【题型】解答题　【知识点】立体几何　【难度】medium
如图，已知圆锥的顶点为 \(P\)，底面圆心为 \(O\)，底面半径 \(OA\)、\(OB\) 的长为 2 且 \(\angle AOB=90^\circ\)，高 \(PO=4\)，点 \(M\) 为线段 \(AB\) 的中点.

(2) 求异面直线 \(PM\) 与 \(OB\) 所成的角的大小；

(3) 求直线 \(PB\) 与平面 \(POM\) 所成角的大小.
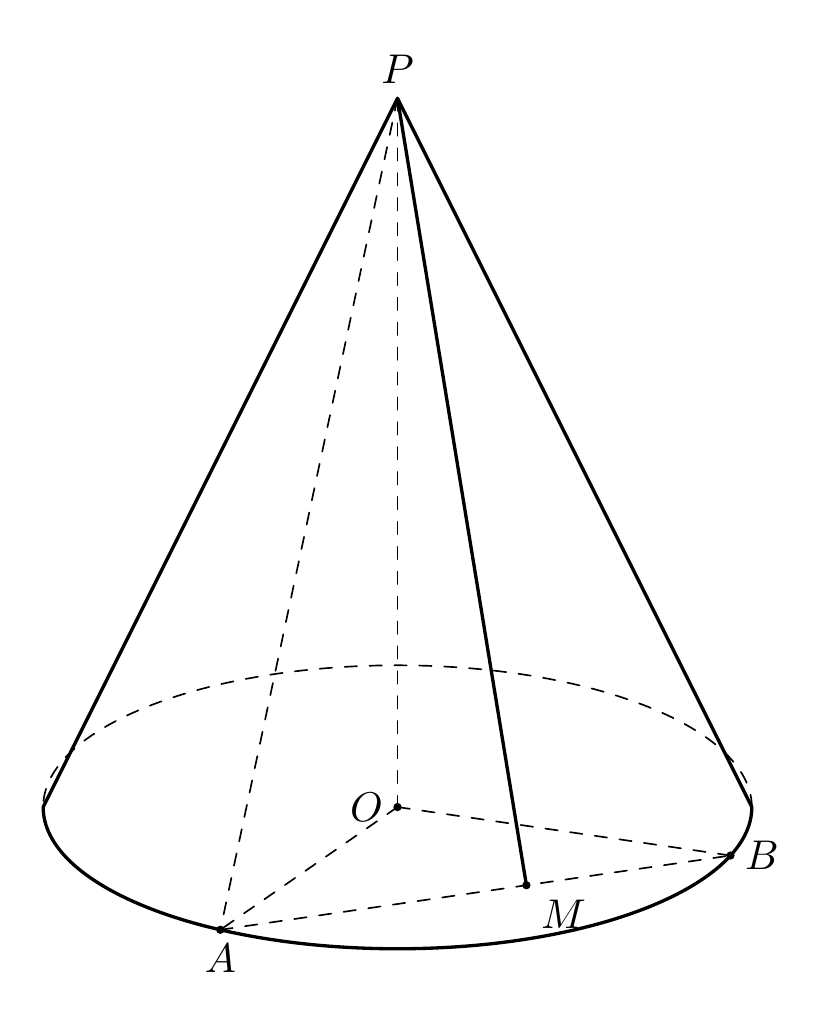
【解答】
【答案】
(1) \((4+4\sqrt{5})\pi\)

(2) \(\arctan\sqrt{17}\)

(3) \(\arcsin\dfrac{\sqrt{10}}{10}\)

【知识点】圆锥表面积的有关计算、求异面直线所成的角、求线面角

【分析】
(1) 根据表面积公式即可求解；

(2) 根据线线平行可得 \(\angle PMH\) 为异面直线 \(PM\) 与 \(OB\) 所成的角，即可利用三角形的边角关系求解；

(3) 根据线面垂直可得 \(\angle BPM\) 即为直线 \(PB\) 与平面 \(POM\) 所成角，即可利用三角形的边角关系求解.

【详解】
(1) \(\because\) 圆锥的底面圆半径为 2，\(PO=4\)，

故母线长 \(PA = \sqrt{4^2+2^2}=2\sqrt{5}\)，

\[
S_{\text{表面积}} = \pi r^2 + \pi r l = 4\pi + \pi \times 2 \times 2\sqrt{5} = (4+4\sqrt{5})\pi.
\]

(2) \(\because PO \perp\) 底面 \(AOB\)，\(OB \subset\) 底面 \(AOB\)，\(\therefore PO \perp OB\)，

又 \(\angle AOB=90^\circ\)，即 \(OB \perp OA\)，\(PO \cap OA = O\)，\(PO, OA \subset\) 平面 \(POA\)，

\(\therefore OB \perp\) 平面 \(POA\)，

取 \(OA\) 中点 \(H\)，连接 \(MH\)，则 \(MH \parallel OB\)，且 \(MH = \dfrac{1}{2}OB = 1\).

\(\therefore \angle PMH\) 为异面直线 \(PM\) 与 \(OB\) 所成的角.

由 \(OB \perp\) 平面 \(POA\)，\(MH \parallel OB\)，可得 \(MH \perp\) 平面 \(POA\)，\(PH \subset\) 平面 \(POA\)，得 \(MH \perp PH\).

在 \(\text{Rt}\triangle POH\) 中，求得 \(PH = \sqrt{4^2+1^2} = \sqrt{17}\)，

在 \(\text{Rt}\triangle PHM\) 中，可得 \(\tan\angle PMH = \dfrac{PH}{MH} = \sqrt{17}\)，

所以异面直线 \(PM\) 与 \(OB\) 所成的角的大小为 \(\arctan\sqrt{17}\).

(3) \(\because PO \perp\) 底面 \(AOB\)，\(MB \subset\) 底面 \(AOB\)，\(\therefore PO \perp MB\)，

又 \(OA=OB\)，\(M\) 是 \(AB\) 中点，故 \(OM \perp BM\)，

\(PO \cap OM = O\)，\(OP, OM \subset\) 平面 \(POM\)，

\(\therefore MB \perp\) 平面 \(POM\)，

故 \(\angle BPM\) 即为直线 \(PB\) 与平面 \(POM\) 所成角，

由于 \(MB = \dfrac{1}{2}AB = \dfrac{1}{2}\sqrt{2^2+2^2} = \sqrt{2}\)，\(PB = \sqrt{4^2+2^2} = 2\sqrt{5}\)，

故 \(\sin\angle BPM = \dfrac{MB}{PB} = \dfrac{\sqrt{2}}{2\sqrt{5}} = \dfrac{\sqrt{10}}{10}\)，

因此 \(\angle BPM = \arcsin\dfrac{\sqrt{10}}{10}\).

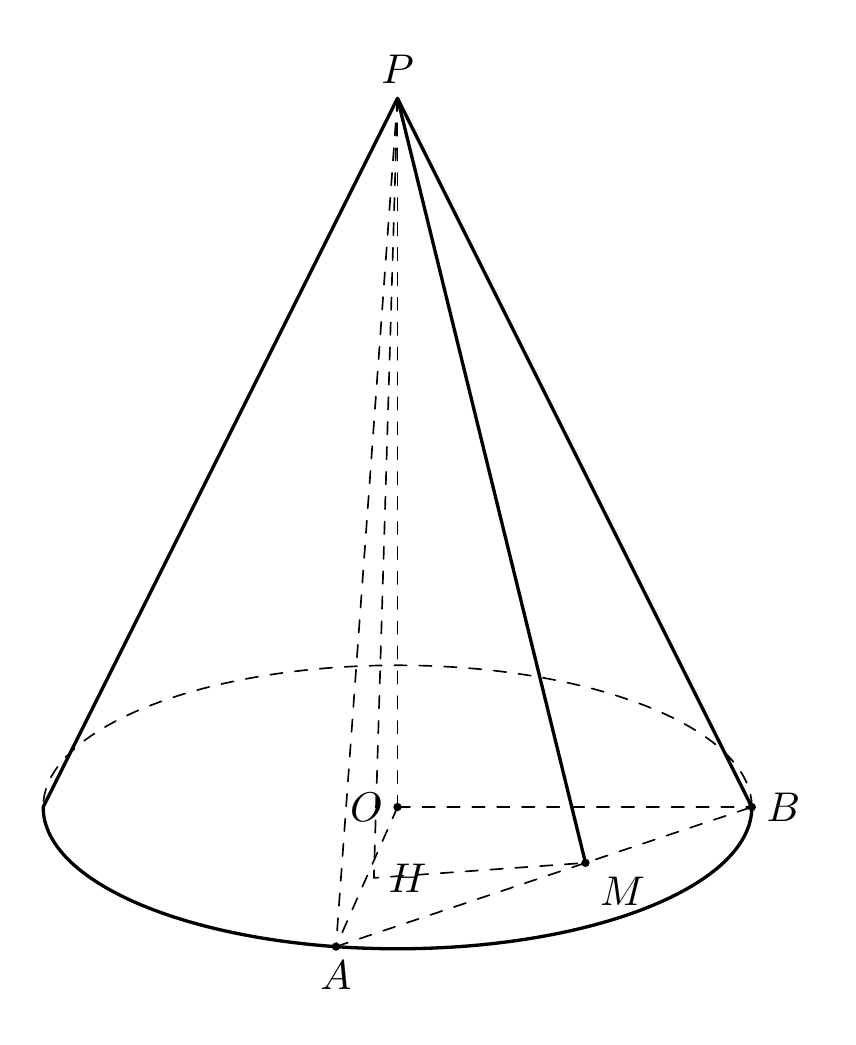